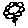
Label: flower